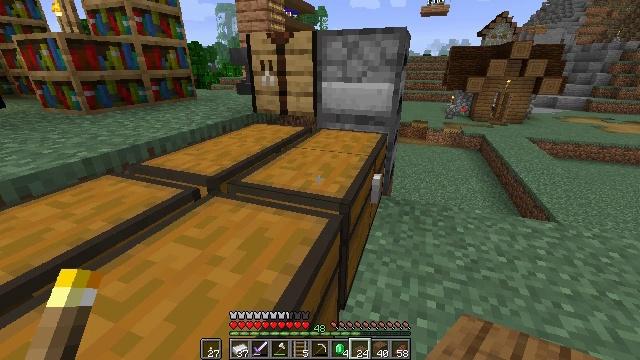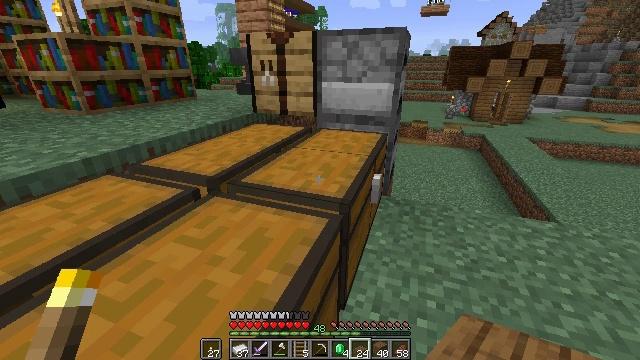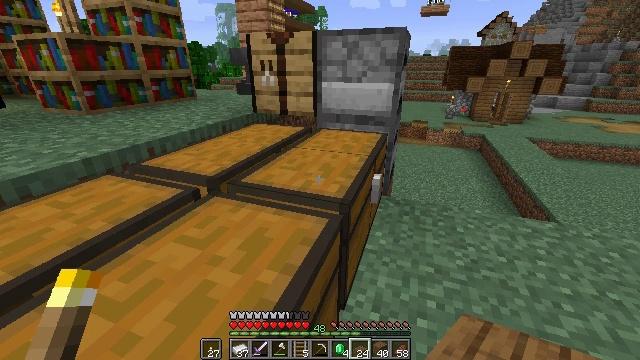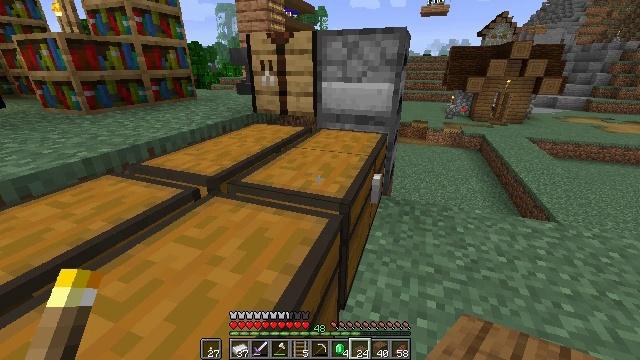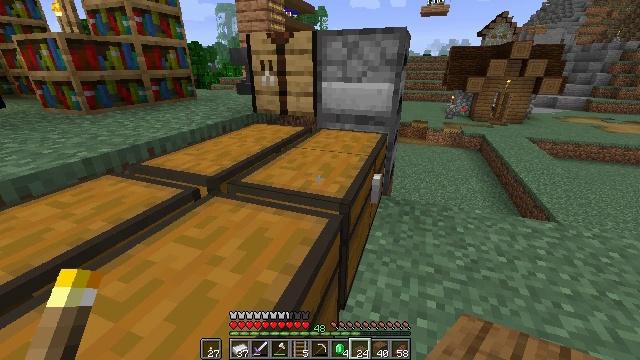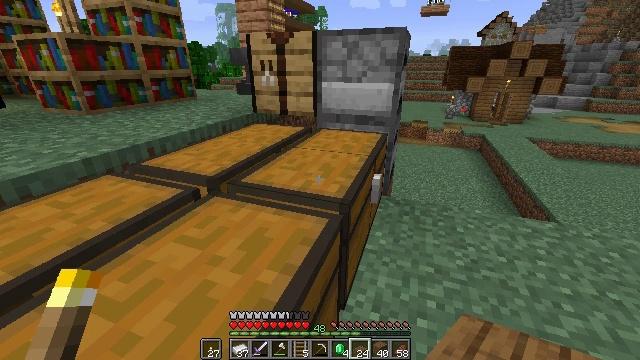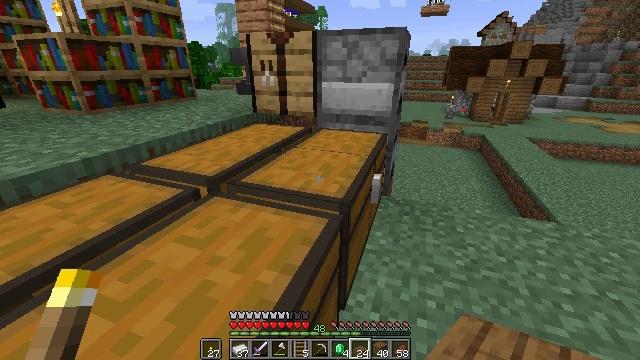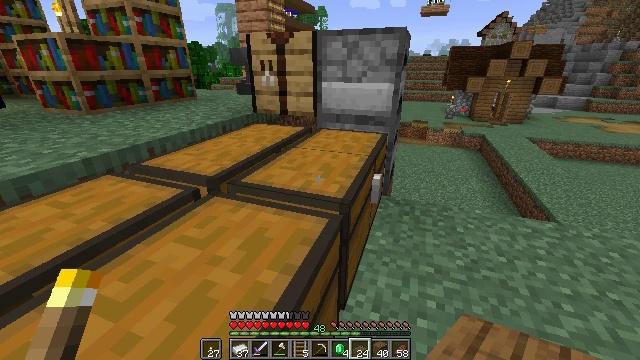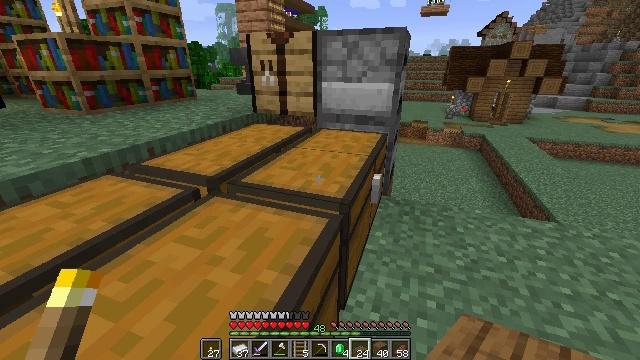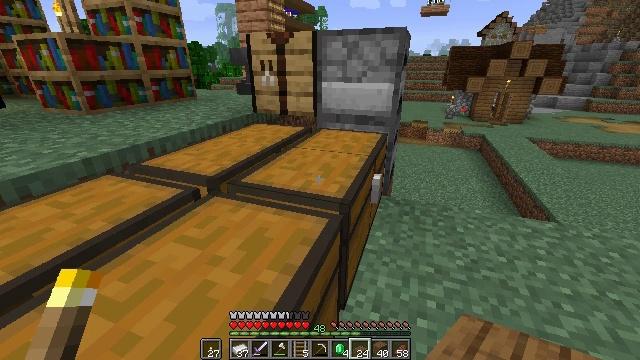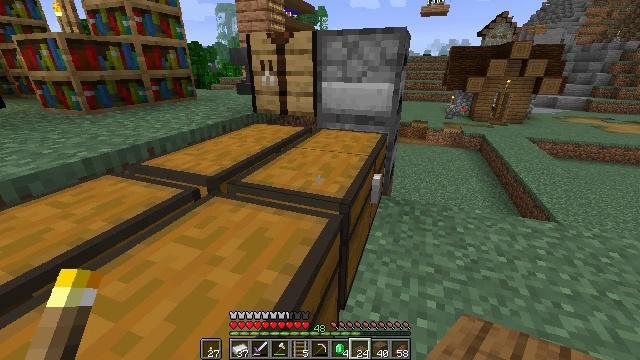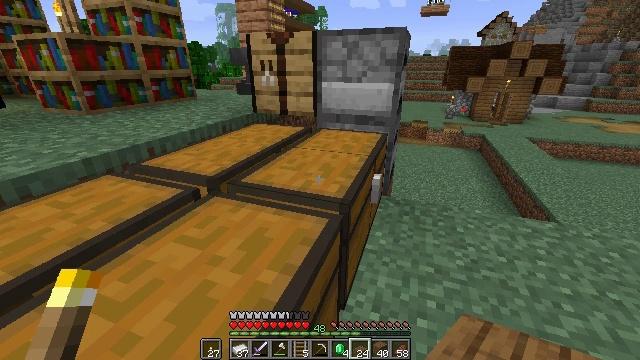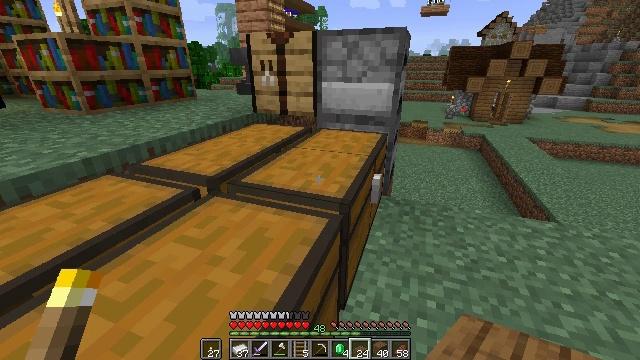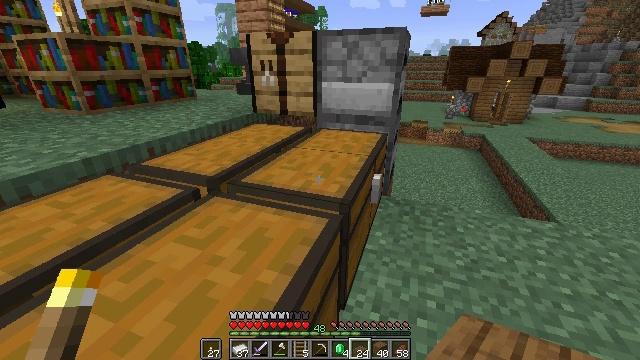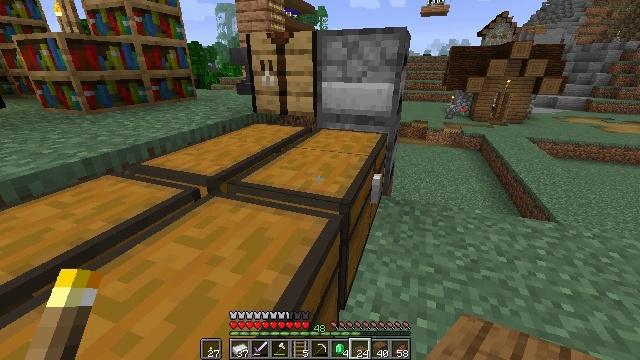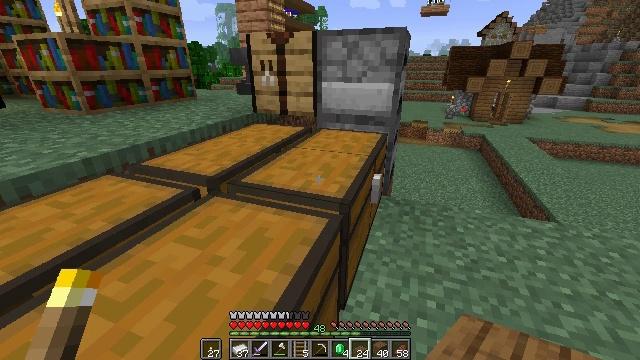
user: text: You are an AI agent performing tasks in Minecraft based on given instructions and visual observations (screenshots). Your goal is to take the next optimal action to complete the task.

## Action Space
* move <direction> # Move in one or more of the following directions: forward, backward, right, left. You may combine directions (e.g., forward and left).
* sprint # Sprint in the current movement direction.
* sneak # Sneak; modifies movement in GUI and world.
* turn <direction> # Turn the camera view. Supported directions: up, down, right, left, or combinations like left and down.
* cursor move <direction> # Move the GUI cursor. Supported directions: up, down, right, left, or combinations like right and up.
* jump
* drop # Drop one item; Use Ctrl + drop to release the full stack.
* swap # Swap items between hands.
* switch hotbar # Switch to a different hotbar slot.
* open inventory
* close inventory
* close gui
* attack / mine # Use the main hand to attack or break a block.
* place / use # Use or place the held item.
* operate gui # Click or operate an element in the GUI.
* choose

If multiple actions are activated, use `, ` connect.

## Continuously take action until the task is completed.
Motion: motion action
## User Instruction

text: Drop a spruce slab.
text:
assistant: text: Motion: no_op
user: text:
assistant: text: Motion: no_op
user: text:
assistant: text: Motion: no_op
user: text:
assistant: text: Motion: no_op
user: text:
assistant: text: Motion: no_op
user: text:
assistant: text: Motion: no_op
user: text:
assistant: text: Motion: no_op
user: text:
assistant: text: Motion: no_op
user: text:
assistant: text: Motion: no_op
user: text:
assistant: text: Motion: no_op
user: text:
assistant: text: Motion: no_op
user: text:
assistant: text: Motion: no_op
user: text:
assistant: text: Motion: no_op
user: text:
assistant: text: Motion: no_op
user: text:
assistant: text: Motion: no_op
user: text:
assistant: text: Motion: no_op
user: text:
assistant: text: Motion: no_op
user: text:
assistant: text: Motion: no_op
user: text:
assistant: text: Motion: no_op
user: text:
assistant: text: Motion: no_op
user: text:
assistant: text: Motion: no_op
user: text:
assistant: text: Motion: no_op
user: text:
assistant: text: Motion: no_op
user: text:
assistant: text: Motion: no_op
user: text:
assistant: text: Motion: no_op
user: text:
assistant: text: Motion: no_op
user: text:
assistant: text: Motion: no_op
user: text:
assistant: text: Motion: no_op
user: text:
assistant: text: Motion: no_op
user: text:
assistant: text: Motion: no_op